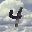
Label: 4